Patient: sex F, age 26
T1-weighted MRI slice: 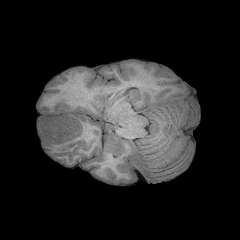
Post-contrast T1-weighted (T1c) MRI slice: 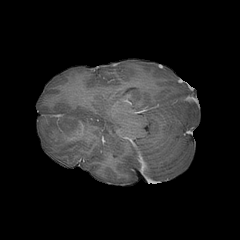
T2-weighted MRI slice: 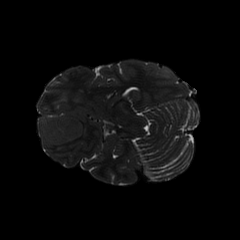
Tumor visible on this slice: yes
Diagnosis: Glioblastoma, IDH-wildtype
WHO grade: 4